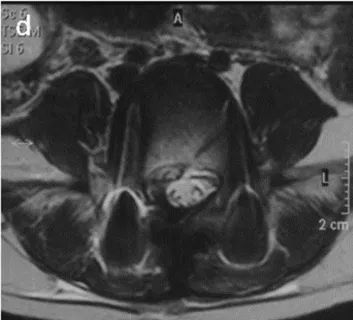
Was normal 1 year after the operation, and the horizontal image showed a normal signal in the L5 intervertebral foramen.
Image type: radiology (mri)